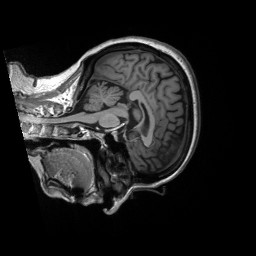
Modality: T1w
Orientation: sagittal
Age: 63
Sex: female
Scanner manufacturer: siemens
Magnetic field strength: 3 T
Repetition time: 2.53 s
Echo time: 0.00221 s